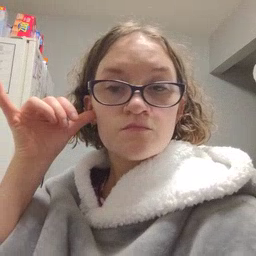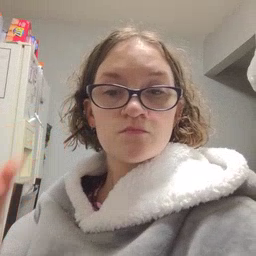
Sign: yesterday